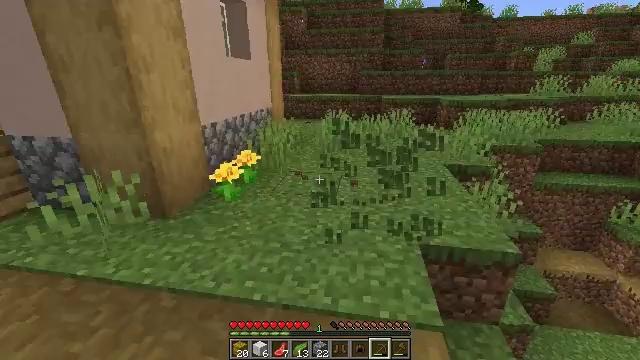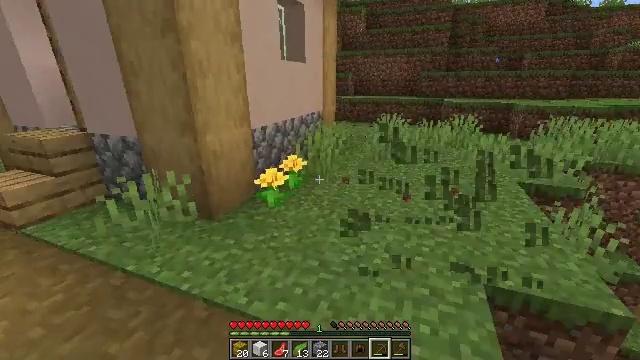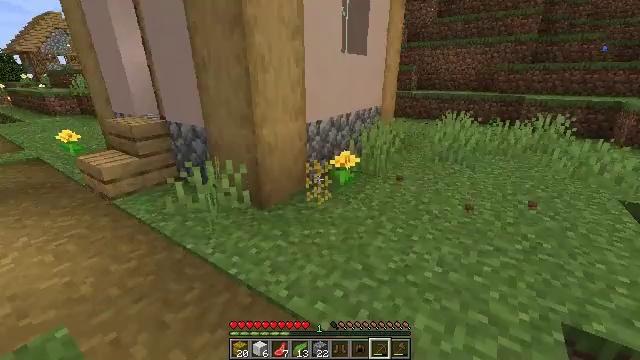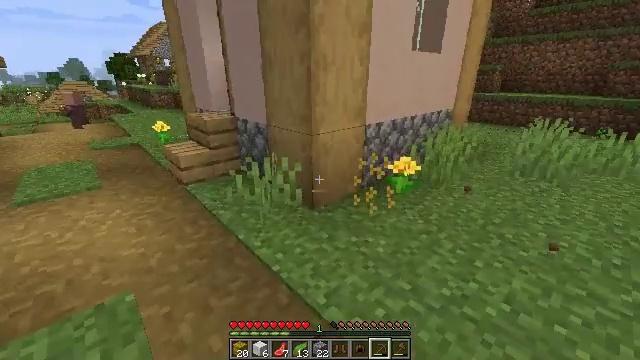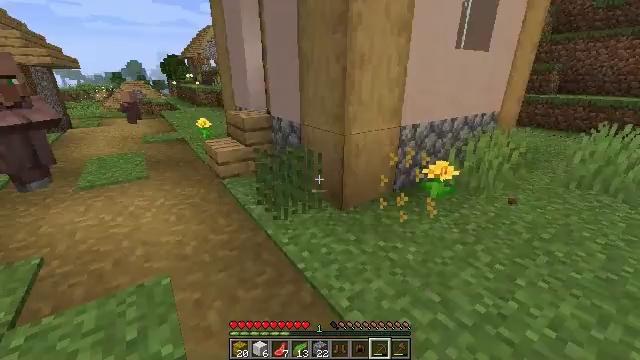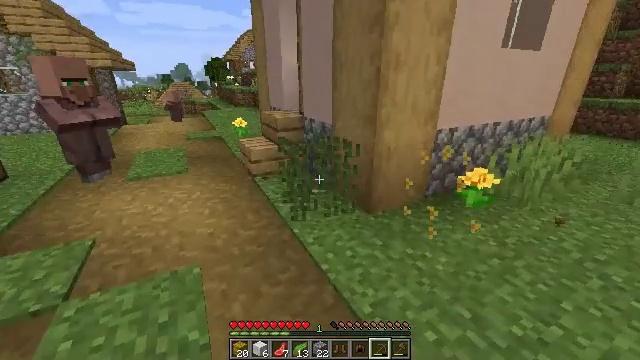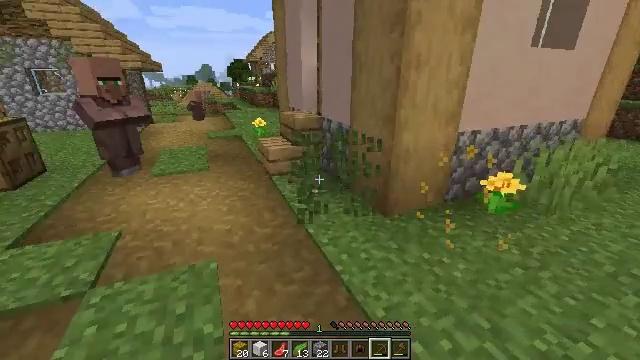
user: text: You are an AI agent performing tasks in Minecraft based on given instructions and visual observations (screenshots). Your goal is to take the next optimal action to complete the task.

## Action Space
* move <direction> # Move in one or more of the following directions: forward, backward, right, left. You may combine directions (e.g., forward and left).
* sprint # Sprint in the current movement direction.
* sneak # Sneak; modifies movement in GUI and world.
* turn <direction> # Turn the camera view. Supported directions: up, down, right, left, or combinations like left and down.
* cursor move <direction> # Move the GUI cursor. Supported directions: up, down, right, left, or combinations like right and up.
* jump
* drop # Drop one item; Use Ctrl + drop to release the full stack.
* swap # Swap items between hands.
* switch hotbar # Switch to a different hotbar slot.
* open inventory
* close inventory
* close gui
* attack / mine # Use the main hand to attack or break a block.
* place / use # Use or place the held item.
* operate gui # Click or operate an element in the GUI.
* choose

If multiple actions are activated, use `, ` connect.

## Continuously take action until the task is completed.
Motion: motion action
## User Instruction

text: Collect a dandelion flower.
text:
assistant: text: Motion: move forward, turn left
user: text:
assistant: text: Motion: turn left and down, attack / mine
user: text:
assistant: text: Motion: turn left, attack / mine
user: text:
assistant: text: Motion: turn left, attack / mine
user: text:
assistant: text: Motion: turn left, attack / mine
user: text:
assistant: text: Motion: turn left, attack / mine
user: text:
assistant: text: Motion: attack / mine